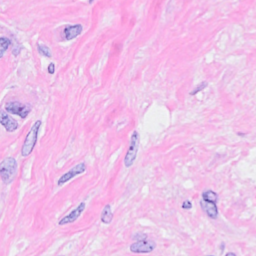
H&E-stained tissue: Breast